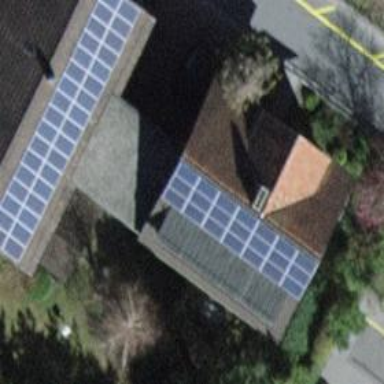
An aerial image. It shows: Small solar photovoltaic panel generator on the roof of building.